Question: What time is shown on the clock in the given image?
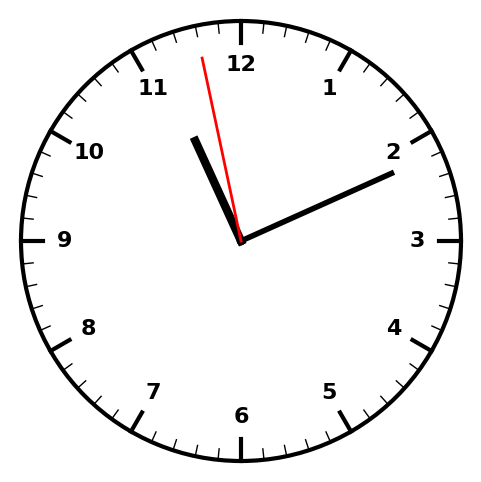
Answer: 11:10:58